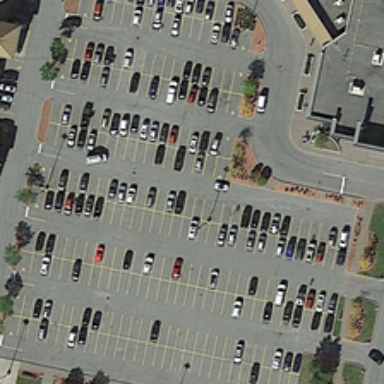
A lot of cars are parked in the parking lot .